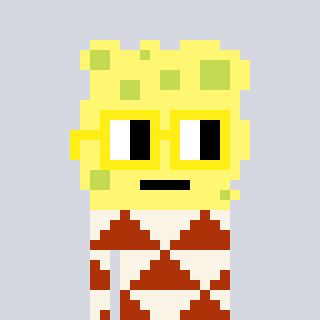
a pixel art character with square yellow glasses, a sponge-shaped head and a hotbrown-colored body on a cool background